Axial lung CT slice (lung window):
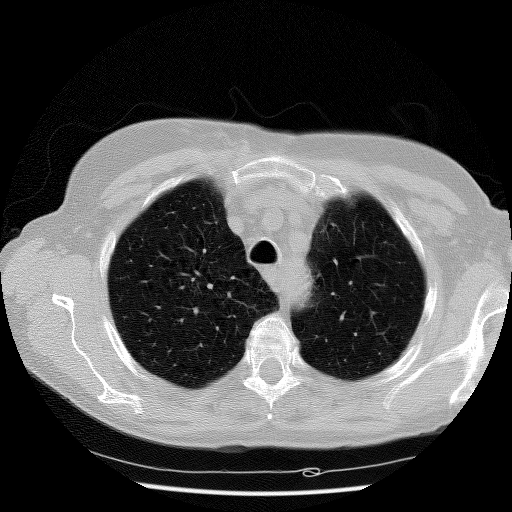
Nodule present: no